Question: I'm trying to replicate <URL> functionality in SharePoint 2010. I've added "Content Editor" web part and modifying the source html. However, I'm not getting the desire result, something I'm missing in the code . My output is coming something like ,

Here is my code,
'''
<IMG ID="slideshowPicturePlaceholder" src="/_layouts/images/GEARS_AN.GIF" style="display:none"/>
<center><div id="slideshowContentArea" style="display:none">&nbsp;</div></center>
<script type="text/javascript" src="http://ajax.googleapis.com/ajax/libs/jquery/1.3.2/jquery.min.js"></script>
<script type="text/javascript" src="http://malsup.github.com/chili-1.7.pack.js"></script>
<script type="text/javascript" src="http://cloud.github.com/downloads/malsup/cycle/jquery.cycle.all.2.72.js"></script>
<script>
function GetAllImages()
{
$("#slideshowPicturePlaceholder").css("display", "block");
var soapEnv = "<soapenv:Envelope xmlns:soapenv='http://schemas.xmlsoap.org/soap/envelope/'><soapenv:Body><GetListItems xmlns='http://schemas.microsoft.com/sharepoint/soap/'>";
//The name of the image library is called 'SlideShow'. Replace the name bewlo with the name of your image library
soapEnv += "<listName>SlideShow</listName>";
soapEnv += "<query><Query><OrderBy Override='TRUE'><FieldRef Name='Created' Ascending='FALSE' /></OrderBy></Query></query>";
soapEnv += "<viewFields><ViewFields><FieldRef Name='Title'/><FieldRef Name='ows_FileLeafRef'/></ViewFields></viewFields><rowLimit></rowLimit>";
soapEnv += "</GetListItems></soapenv:Body></soapenv:Envelope>";
var port = window.location.port;
if (port.length <= 0)
port = "";
else
port = ":"+port;
var webservice = window.location.protocol+"//"+window.location.hostname+port+L_Menu_BaseUrl+"/_vti_bin/lists.asmx";
$.ajax({
url: webservice,
type: "POST",
dataType: "xml",
data: soapEnv,
complete: processQueryResults,
contentType: "text/xml; charset=utf-8",
error: function(xhr) {
alert('Error! Status = ' + xhr.status);}
});
}
function processQueryResults(xData, status)
{
var port = window.location.port;
if (port.length <= 0)
port = "";
else
port = ":"+port;
//Change the below to point to your image library
var imageURL = window.location.protocol+"//"+window.location.hostname+port+L_Menu_BaseUrl+"/SlideShow/";
var itemURL = window.location.protocol+"//"+window.location.hostname+port+L_Menu_BaseUrl+"/SlideShow/Forms/DispForm.aspx?ID=";
$("#slideshowContentArea").html("")
$("#slideshowContentArea").html("<table cellspacing='20'><tr><td>")
$("#slideshowContentArea").html("<div class='nav'><a id='prev href='#'>Prev</a><a id='next' href='#'>Next</a></div>")
$(xData.responseXML).find("z\:row").each(function() {
var title = $(this).attr("ows_Title");
var imageLink = imageURL+$(this).attr("ows_FileLeafRef").substring($(this).attr("ows_FileLeafRef").indexOf('#')+1);
var itemLink = itemURL+$(this).attr("ows_ID");
var Html ="<div style='padding: 10px;border:1px solid #ccc;background-color:#eee;width:270px;height: 270px;top:0;left: 0;'><a target='_blank' border='0' href='"+itemLink+"'><img width='250' height='250' src='"+ imageLink +"'/></a><p align='center'></p></div><pre><code>$('#slideshow').cycle({fx:'scrollHorz',prev:'#prev',next:'#next',after:onAfter,timeout:0});</code></pre></td></tr></table>";
$("#slideshowContentArea").append(Html);
});
$("#slideshowPicturePlaceholder").css("display", "none");
$("#slideshowContentArea").css("display", "block");
}
GetAllImages();
</script>
'''
Where am I missing ?
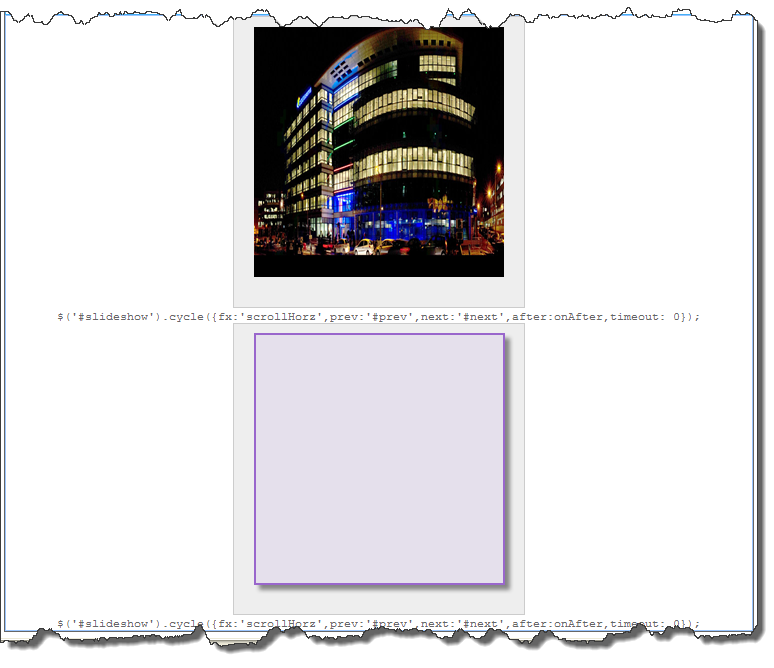
Answer: Try this:
'''
<IMG ID="slideshowPicturePlaceholder" src="/_layouts/images/GEARS_AN.GIF" style="display:none"/>
<center><div id="slideshowContentArea" style="display:none; width:255px;">
<div class='nav'><a id='prev' href='#'>Prev</a><a id='next' href='#'>Next</a></div>
<div id="slideshow" class="pics" style="position: relative; overflow-x: hidden; overflow-y: hidden; height:255px; width:255px">&nbsp;</div>
</div></center>
<script type="text/javascript" src="http://ajax.googleapis.com/ajax/libs/jquery/1.3.2/jquery.min.js"></script>
<script type="text/javascript" src="http://malsup.github.com/chili-1.7.pack.js"></script>
<script type="text/javascript" src="http://cloud.github.com/downloads/malsup/cycle/jquery.cycle.all.2.72.js"></script>
<script>
function GetAllImages()
{
$("#slideshowPicturePlaceholder").css("display", "block");
var soapEnv = "<soapenv:Envelope xmlns:soapenv='http://schemas.xmlsoap.org/soap/envelope/'><soapenv:Body><GetListItems xmlns='http://schemas.microsoft.com/sharepoint/soap/'>";
//The name of the image library is called 'SlideShow'. Replace the name bewlo with the name of your image library
soapEnv += "<listName>SlideShow</listName>";
soapEnv += "<query><Query><OrderBy Override='TRUE'><FieldRef Name='Created' Ascending='FALSE' /></OrderBy></Query></query>";
soapEnv += "<viewFields><ViewFields><FieldRef Name='Title'/><FieldRef Name='ows_FileLeafRef'/></ViewFields></viewFields><rowLimit></rowLimit>";
soapEnv += "</GetListItems></soapenv:Body></soapenv:Envelope>";
var port = window.location.port;
if (port.length <= 0)
port = "";
else
port = ":"+port;
var webservice = window.location.protocol+"//"+window.location.hostname+port+L_Menu_BaseUrl+"/_vti_bin/lists.asmx";
$.ajax({
url: webservice,
type: "POST",
dataType: "xml",
data: soapEnv,
complete: processQueryResults,
contentType: "text/xml; charset=utf-8",
error: function(xhr) {
alert('Error! Status = ' + xhr.status);}
});
}
function onAfter(curr, next, opts) {
var index = opts.currSlide;
$('#prev')[index == 0 ? 'hide' : 'show']();
$('#next')[index == opts.slideCount - 1 ? 'hide' : 'show']();
}
function processQueryResults(xData, status)
{
var port = window.location.port;
if (port.length <= 0)
port = "";
else
port = ":"+port;
//Change the below to point to your image library
var imageURL = window.location.protocol+"//"+window.location.hostname+port+L_Menu_BaseUrl+"/SlideShow/";
var itemURL = window.location.protocol+"//"+window.location.hostname+port+L_Menu_BaseUrl+"/SlideShow/Forms/DispForm.aspx?ID=";
$(xData.responseXML).find("z\:row").each(function() {
var title = $(this).attr("ows_Title");
var imageLink = imageURL+$(this).attr("ows_FileLeafRef").substring($(this).attr("ows_FileLeafRef").indexOf('#')+1);
var itemLink = itemURL+$(this).attr("ows_ID");
var Html ="<a target='_blank' border='0' href='"+itemLink+"'><img width='250' height='250' src='"+ imageLink +"'/></a>";
$("#slideshow").append(Html);
});
$("#slideshowPicturePlaceholder").css("display", "none");
$("#slideshowContentArea").css("display", "block");
$('#slideshow').cycle({fx:'scrollHorz',prev:'#prev',next:'#next',after:onAfter,timeout:0});
}
GetAllImages();
</script>
'''